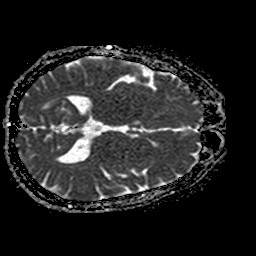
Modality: ADC
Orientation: axial
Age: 54
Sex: male
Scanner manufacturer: philips
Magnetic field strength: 1.5 T
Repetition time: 3.509 s
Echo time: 0.09257 s